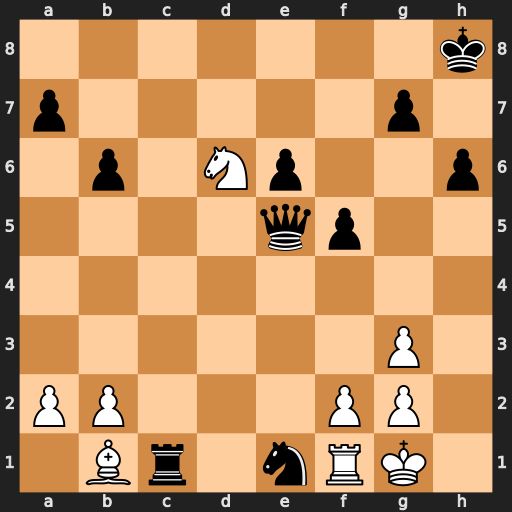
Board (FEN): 7k/p5p1/1p1Np2p/4qp2/8/6P1/PP3PP1/1Br1nRK1
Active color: w
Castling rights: -
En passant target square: -
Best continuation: Nf7+ Kg8 Nxe5